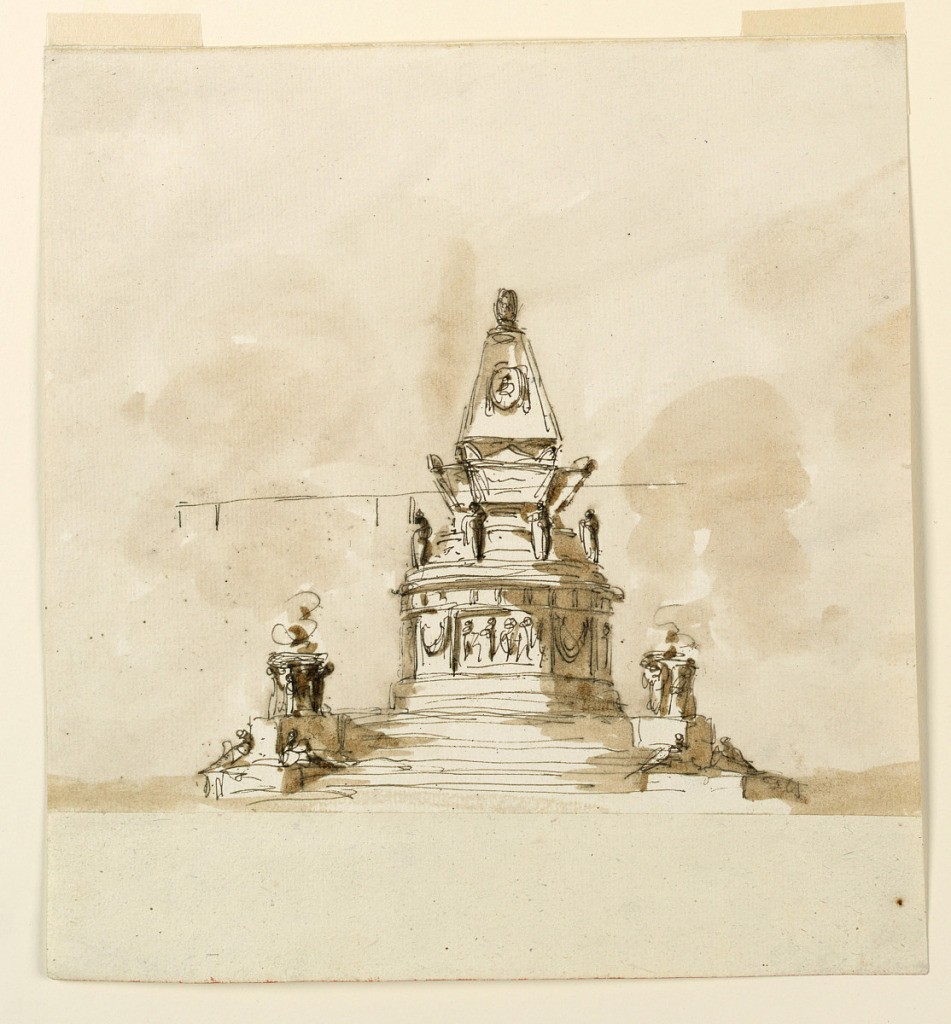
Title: Design for a Sepulchral Monument
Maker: Giuseppe Barberi, Italian, 1746–1809
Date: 1746-1809
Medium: Pen and brown ink, brush and brown wash, red ink on lined off-white laid paper
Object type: Drawing
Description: Steps, leading up to a platform, are bordered laterally by pairs of figures lying or leaning against some object, and by bowls with fires, standing upon four legs. In the center rises a high pedestal with a relief in its front panel and with figures standing upon the entablature. A sarcophagus is on top from which an obelisk rises, having a medallion portrait at the front and a knob as a point. Slightly colored background. Some lines are drawn over an unfinished sketch of a plan.